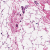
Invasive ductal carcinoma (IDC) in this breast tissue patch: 0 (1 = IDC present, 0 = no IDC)